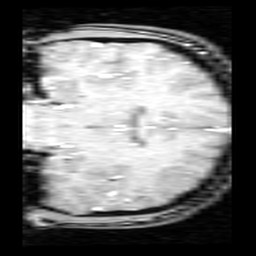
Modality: inplaneT1
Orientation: coronal
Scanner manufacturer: ge
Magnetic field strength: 3 T
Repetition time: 0.2 s
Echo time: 0.0036 s